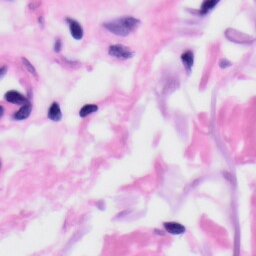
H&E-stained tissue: Skin